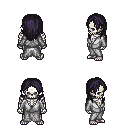
a pixel art fantasy rpg character, male body template, skeleton, white robe, magenta pants, raven long hairstyle, four views (front, back, left, right), 2x2 character sprite sheet, small pixel art, hard edges, no anti-aliasing